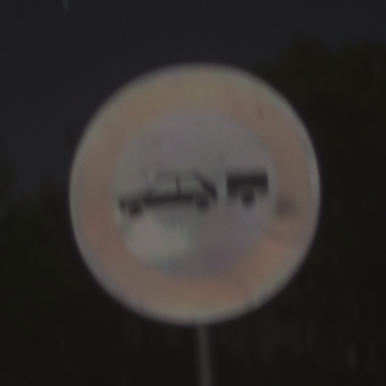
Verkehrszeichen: VerbotPersonenkraftwagenMitAnhaenger
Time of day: Night
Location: Outdoor (Nature)
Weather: Clear
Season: NotSpecified
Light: Natural